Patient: sex M, age 57
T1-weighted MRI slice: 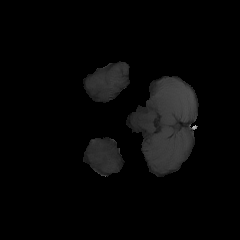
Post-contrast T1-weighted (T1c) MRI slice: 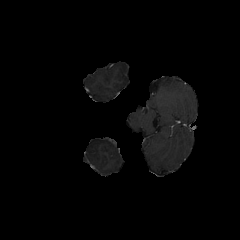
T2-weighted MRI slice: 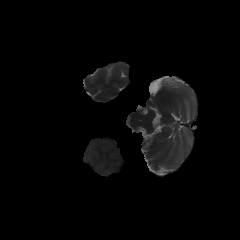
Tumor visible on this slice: no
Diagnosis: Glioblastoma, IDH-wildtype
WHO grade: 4